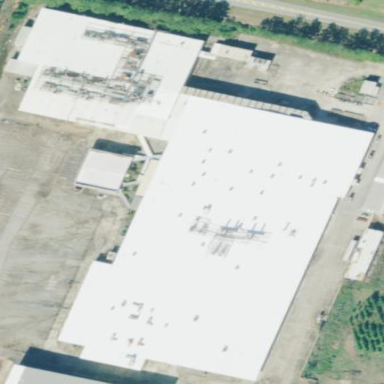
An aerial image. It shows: Industrial building.